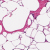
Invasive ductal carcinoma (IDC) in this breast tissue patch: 0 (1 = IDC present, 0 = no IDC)